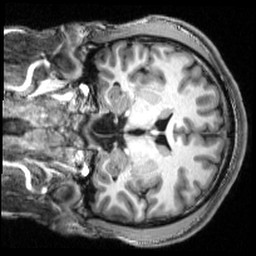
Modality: T1w
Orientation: coronal
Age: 22
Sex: male
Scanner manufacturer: siemens
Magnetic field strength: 3 T
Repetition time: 2.53 s
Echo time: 0.00339 s